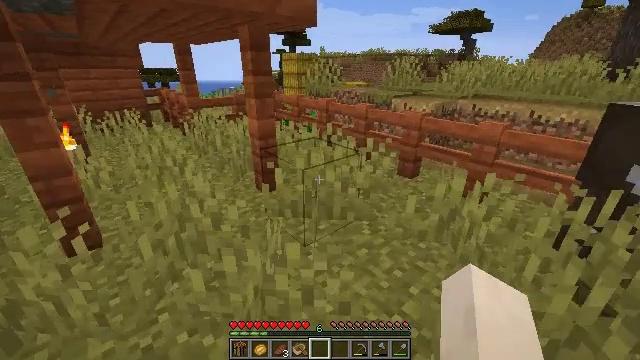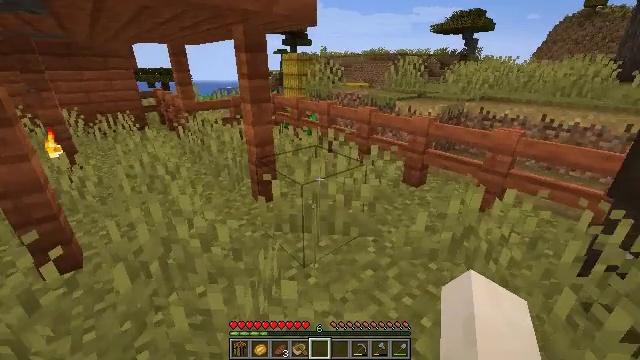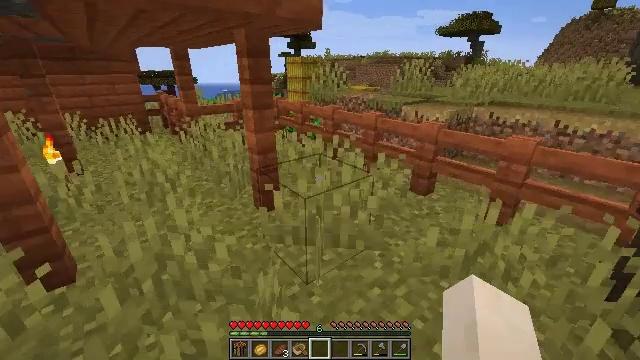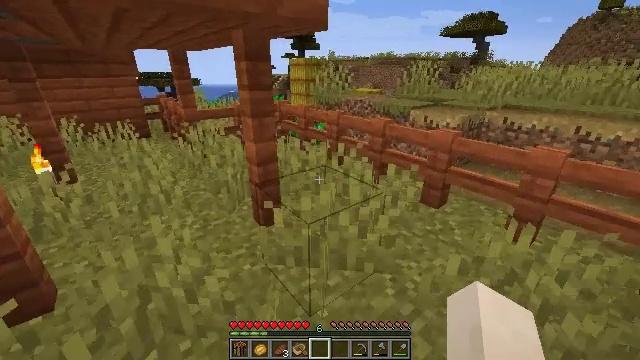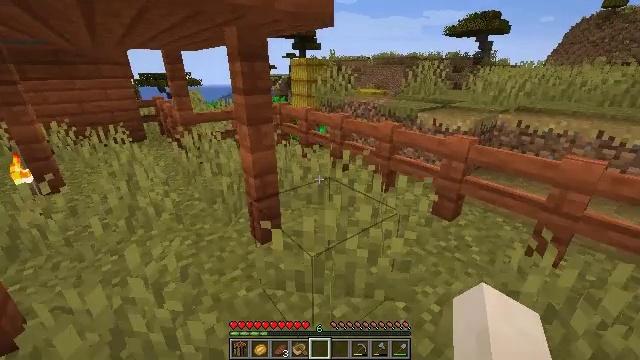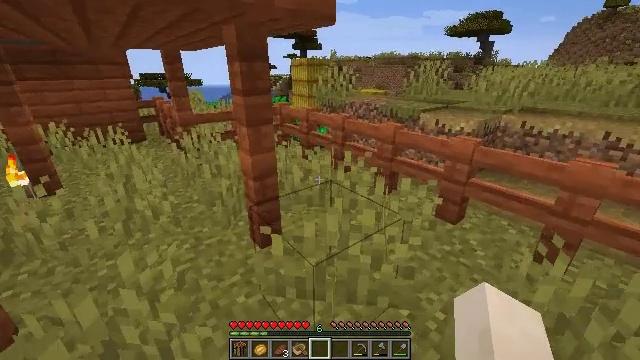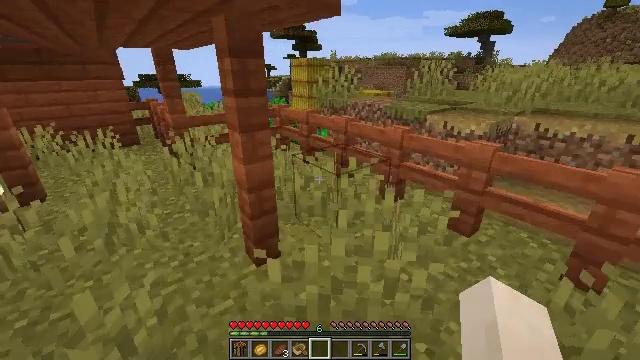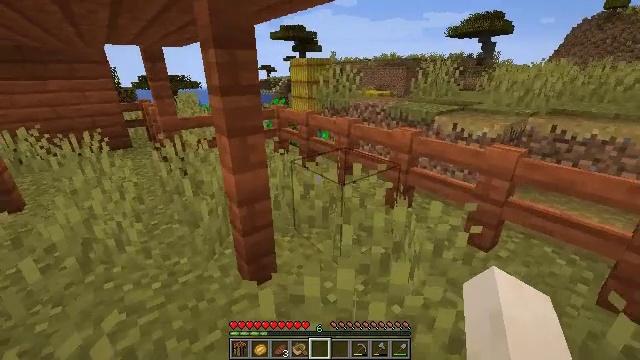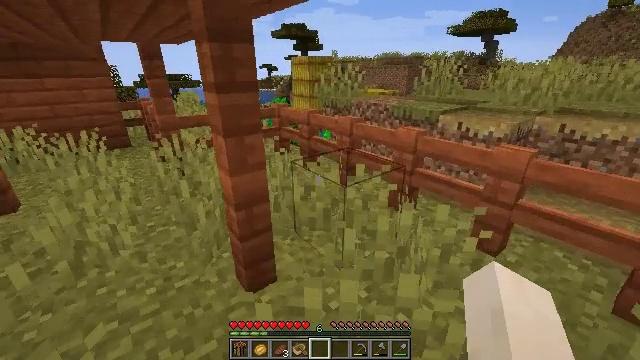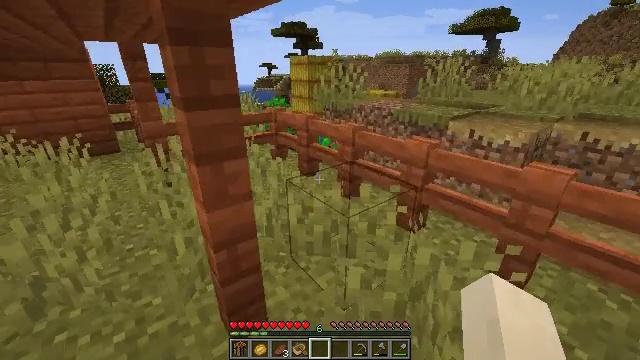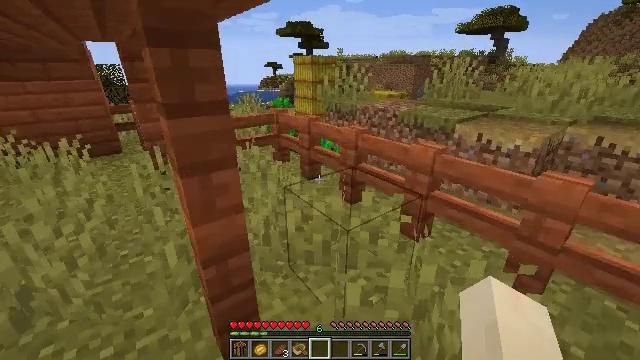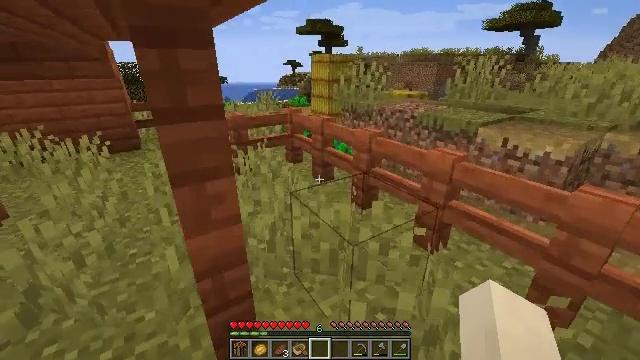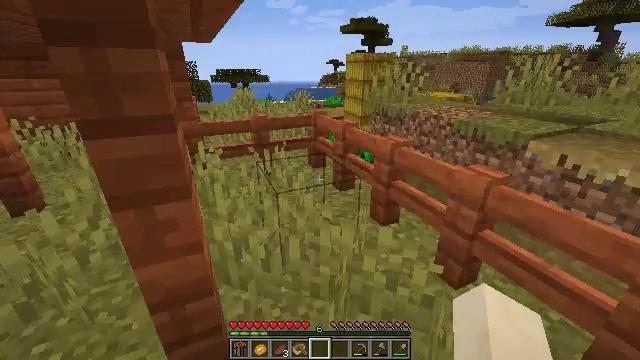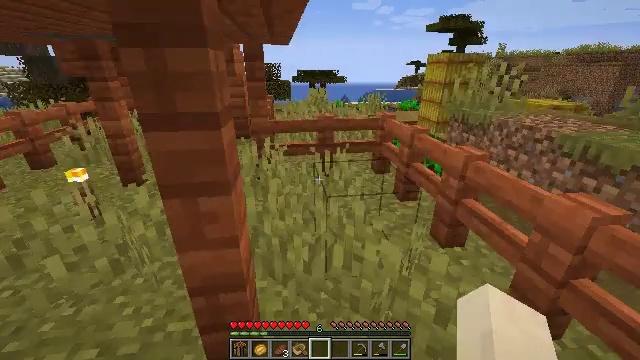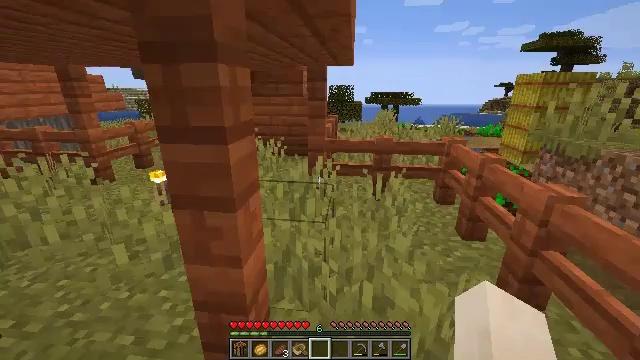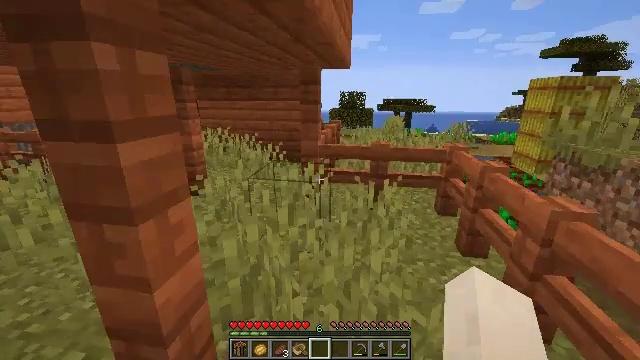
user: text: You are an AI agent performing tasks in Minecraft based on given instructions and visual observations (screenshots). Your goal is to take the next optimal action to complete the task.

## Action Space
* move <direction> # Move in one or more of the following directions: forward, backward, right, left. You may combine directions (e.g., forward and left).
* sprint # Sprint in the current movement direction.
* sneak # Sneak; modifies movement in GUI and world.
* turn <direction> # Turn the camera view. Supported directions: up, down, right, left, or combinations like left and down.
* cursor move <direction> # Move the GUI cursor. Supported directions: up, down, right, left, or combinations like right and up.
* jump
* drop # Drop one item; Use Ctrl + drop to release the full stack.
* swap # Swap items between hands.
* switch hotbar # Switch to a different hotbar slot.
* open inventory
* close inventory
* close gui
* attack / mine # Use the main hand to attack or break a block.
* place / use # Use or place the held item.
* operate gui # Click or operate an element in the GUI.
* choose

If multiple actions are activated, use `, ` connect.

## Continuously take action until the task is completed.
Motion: motion action
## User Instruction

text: Reclaim the acacia fence from a structure.
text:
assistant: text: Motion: move forward
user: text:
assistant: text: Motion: move forward
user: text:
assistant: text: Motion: move forward
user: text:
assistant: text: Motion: move forward
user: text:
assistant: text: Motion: move forward
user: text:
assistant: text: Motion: move forward
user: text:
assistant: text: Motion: move forward
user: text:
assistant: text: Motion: move forward
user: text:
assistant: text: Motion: move forward
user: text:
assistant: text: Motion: move forward and move right, turn left
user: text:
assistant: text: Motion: move forward and move right, turn left
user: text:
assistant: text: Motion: move forward and move right, turn left
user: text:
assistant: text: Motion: move forward and move right, turn left
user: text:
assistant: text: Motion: move forward and move right, turn left and up
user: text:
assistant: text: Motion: move forward and move right, turn left and up
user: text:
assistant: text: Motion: move forward and move right, turn left and up
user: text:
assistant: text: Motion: move forward and move right
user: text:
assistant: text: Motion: move forward and move right
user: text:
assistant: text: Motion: move forward and move right
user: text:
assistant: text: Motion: move forward and move right
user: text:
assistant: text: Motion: move forward and move right
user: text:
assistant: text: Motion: no_op
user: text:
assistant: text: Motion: no_op
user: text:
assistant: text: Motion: no_op
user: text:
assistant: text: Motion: no_op
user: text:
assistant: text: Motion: turn right and down
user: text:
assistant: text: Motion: turn right and down
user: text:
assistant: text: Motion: no_op
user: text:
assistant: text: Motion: turn down
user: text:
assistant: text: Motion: no_op